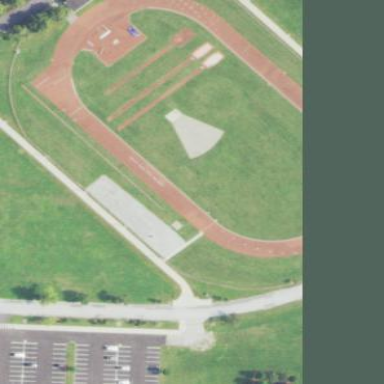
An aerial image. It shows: Asphalt track on leisure land.